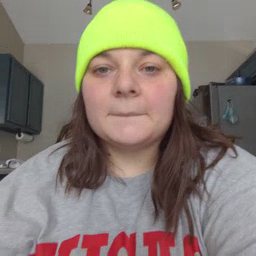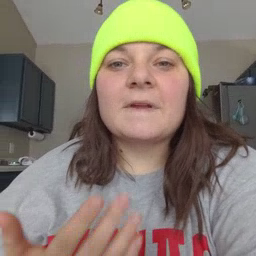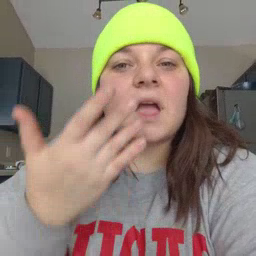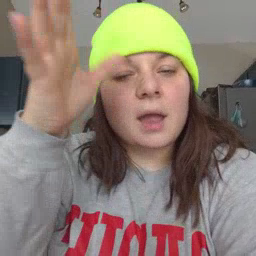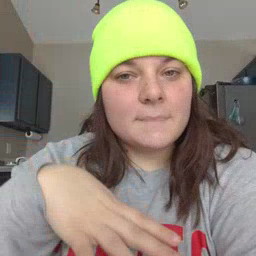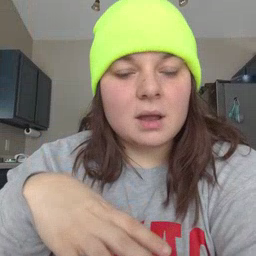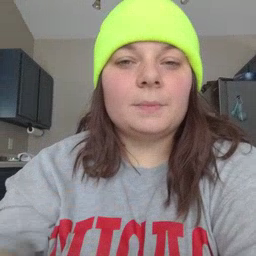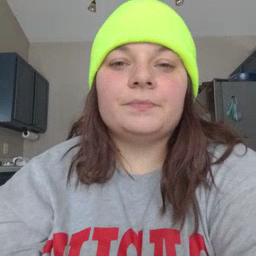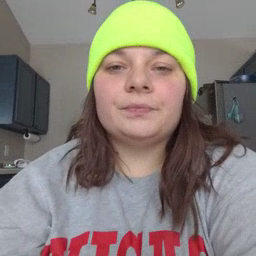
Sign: fireman